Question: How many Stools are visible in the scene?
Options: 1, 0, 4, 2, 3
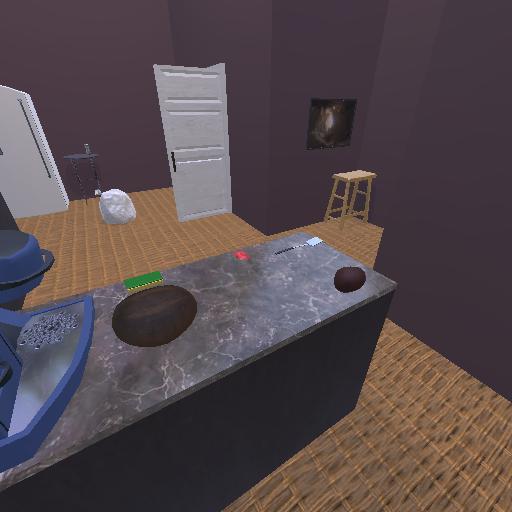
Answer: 1